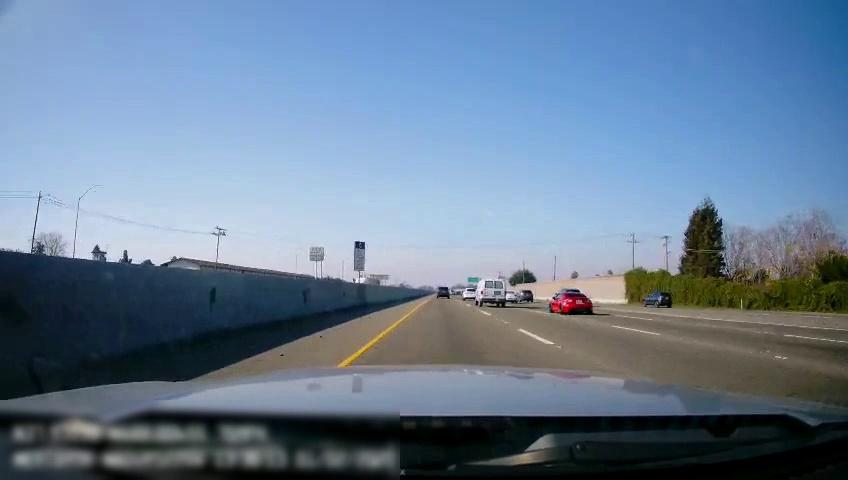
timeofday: Day
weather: Sunny
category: Drivable Space
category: Vehicles | SUV
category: Vehicles | SUV
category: Vehicles | Car
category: Vehicles | SUV
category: Vehicles | Car
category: Vehicles | SUV
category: Vehicles | Van
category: Vehicles | SUV
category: Lanes | Current Lane
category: Lanes | Current Lane
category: Lanes | Alternate Lane
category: Lanes | Alternate Lane
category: Lanes | Alternate Lane
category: Lanes | Opposite Lane